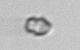
Label: Heterocapsa_rotundata